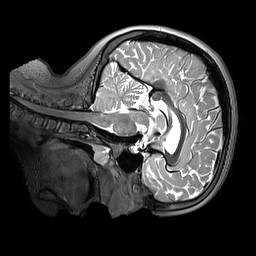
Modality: T2w
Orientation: sagittal
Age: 10
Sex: female
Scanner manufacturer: siemens
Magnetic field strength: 3 T
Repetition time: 3.2 s
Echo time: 0.408 s